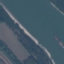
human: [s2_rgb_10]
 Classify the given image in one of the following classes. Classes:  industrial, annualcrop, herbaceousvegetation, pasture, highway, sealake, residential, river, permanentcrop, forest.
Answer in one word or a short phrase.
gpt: River